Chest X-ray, PA view. Patient: 18 years old, sex M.
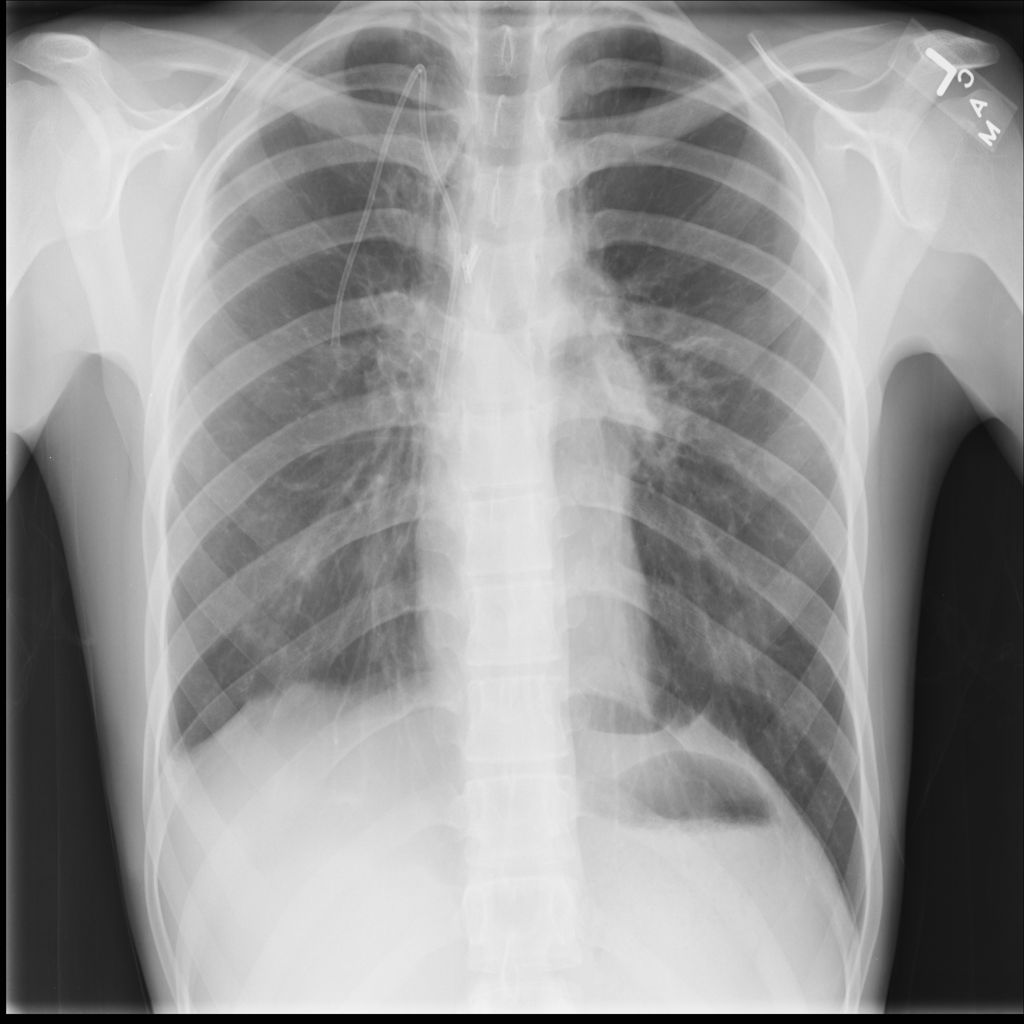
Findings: Pleural_Thickening